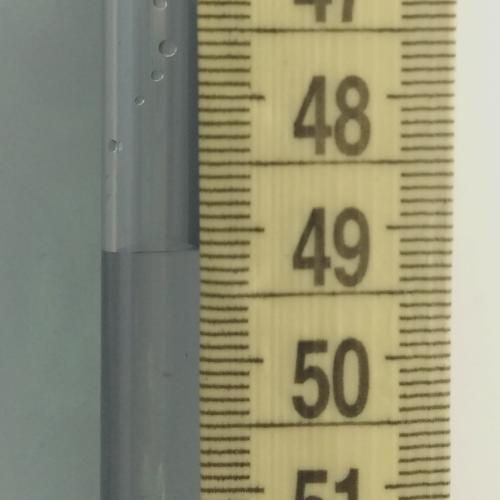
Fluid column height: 49.2 cm